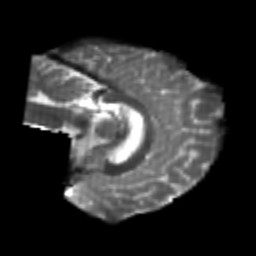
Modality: T2w
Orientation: sagittal
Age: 24
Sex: female
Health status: healthy
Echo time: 0.074 s